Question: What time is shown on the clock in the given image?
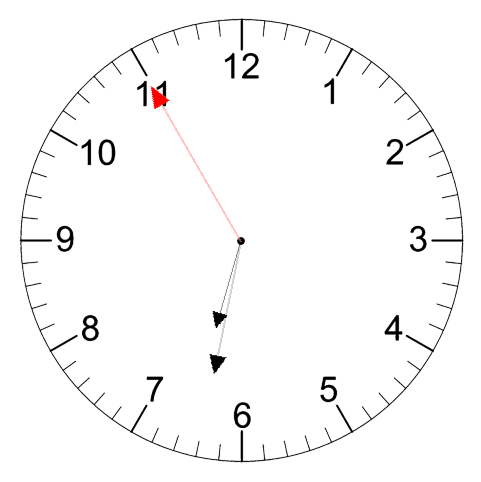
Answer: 06:31:55